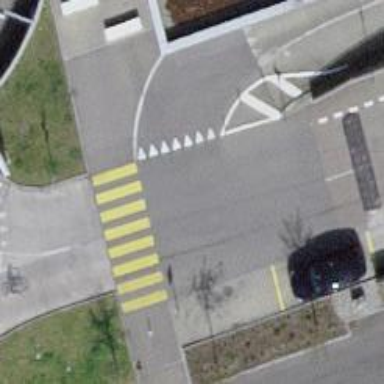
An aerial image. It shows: Uncontrolled zebra crossing on the road.